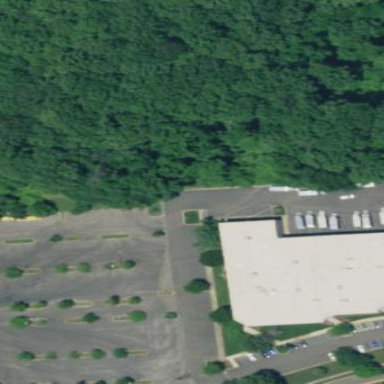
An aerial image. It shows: Parking area with surface.